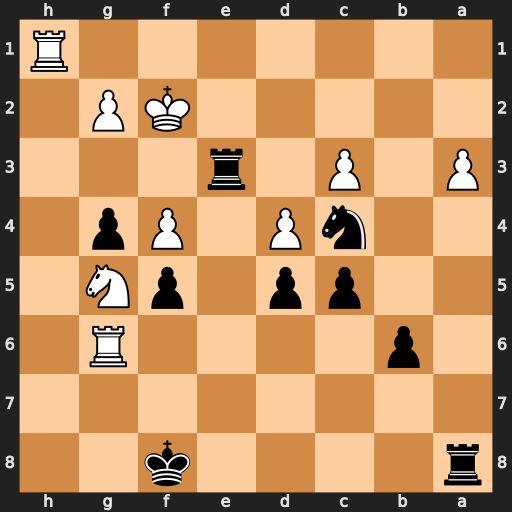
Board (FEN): r4k2/8/1p4R1/2pp1pN1/2nP1Pp1/P1P1r3/5KP1/7R
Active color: b
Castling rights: -
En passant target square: -
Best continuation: g3+ Kf1 Nd2+ Kg1 Re1#